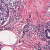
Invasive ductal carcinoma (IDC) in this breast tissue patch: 0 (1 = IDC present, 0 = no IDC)